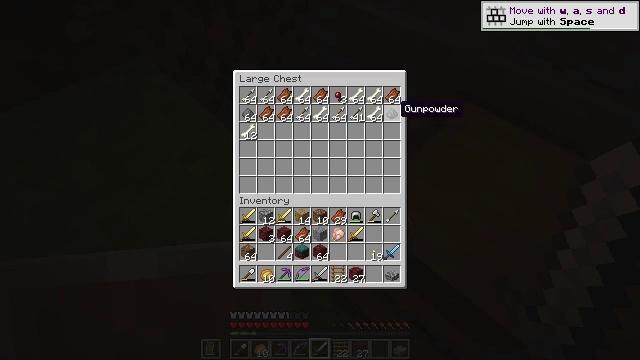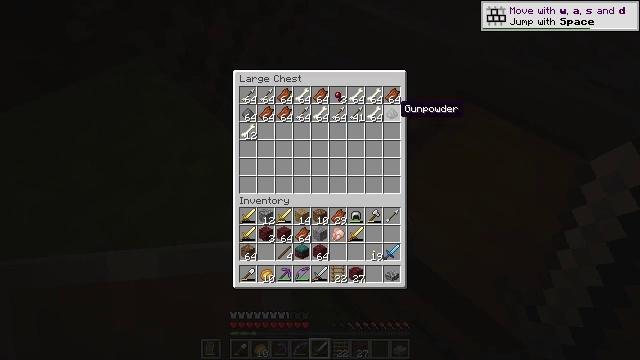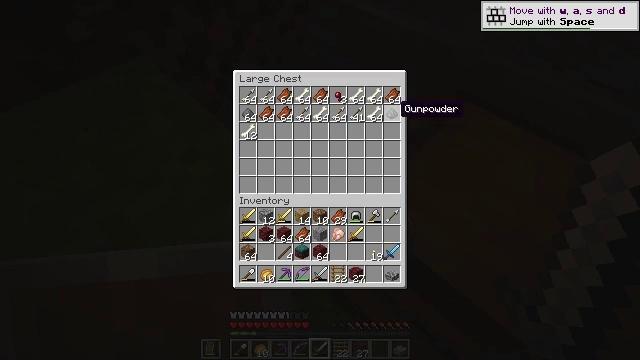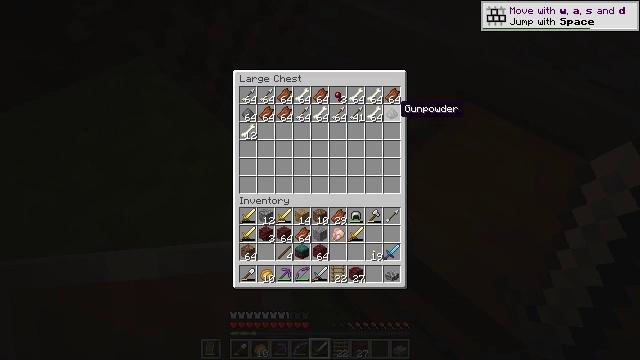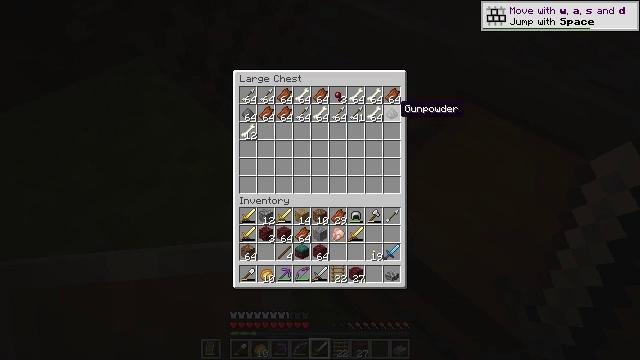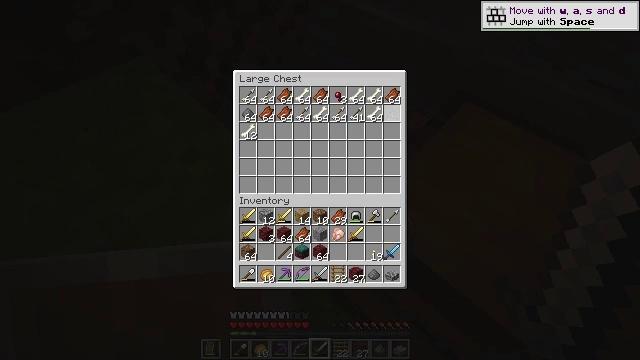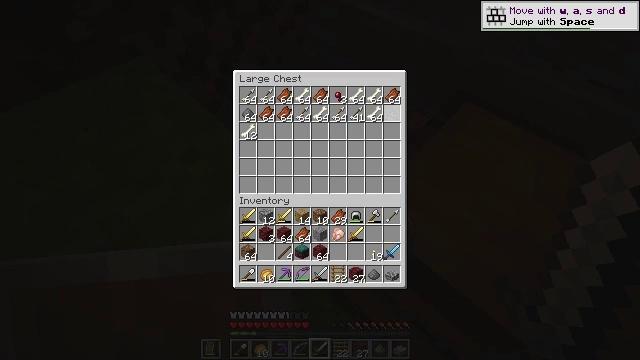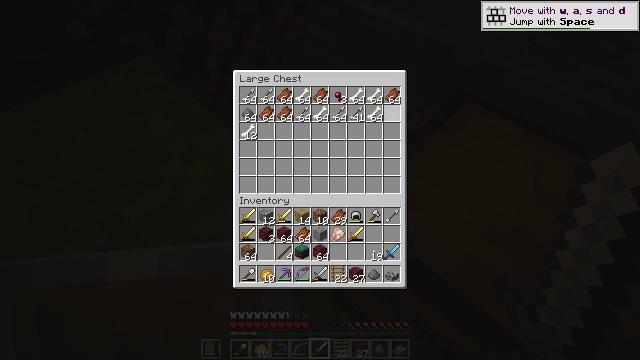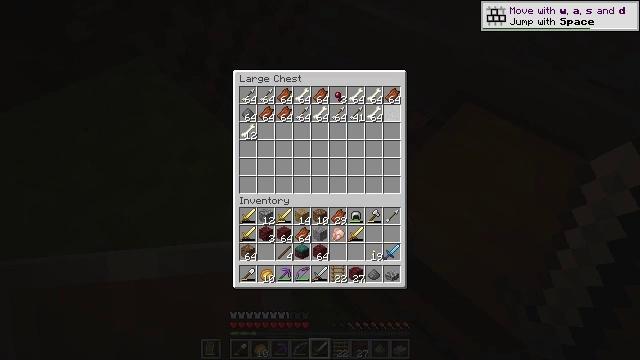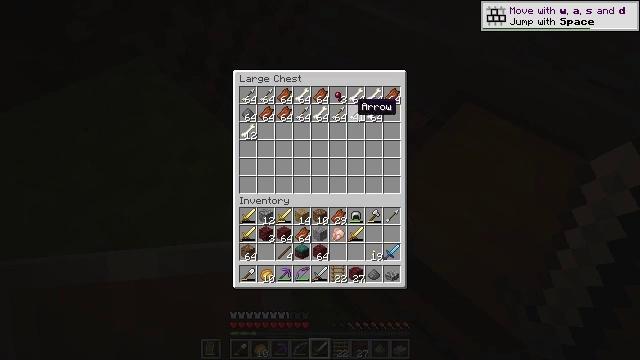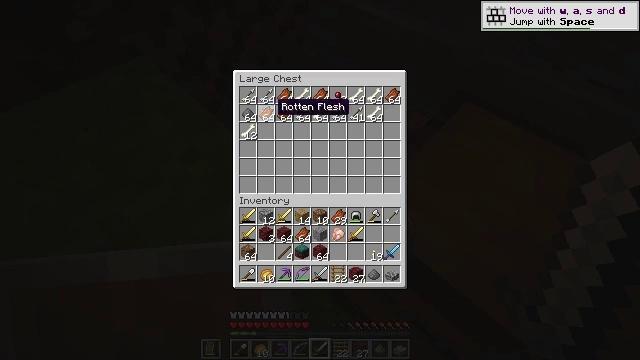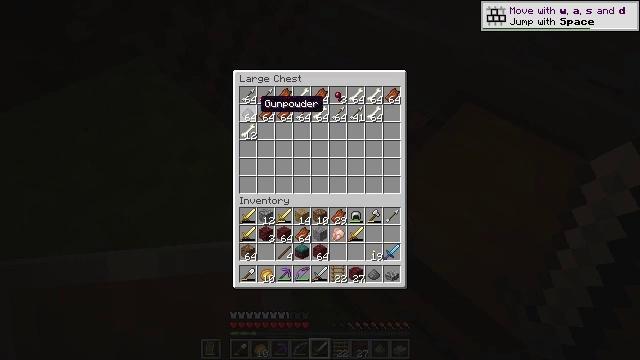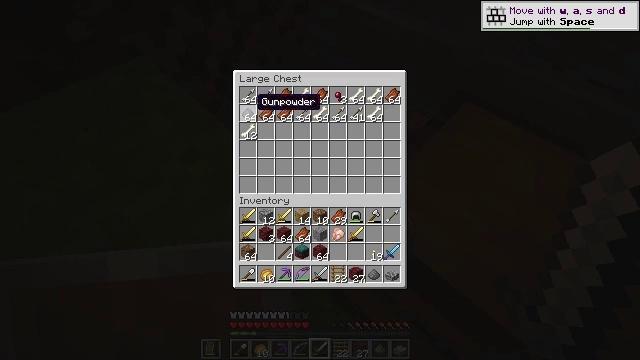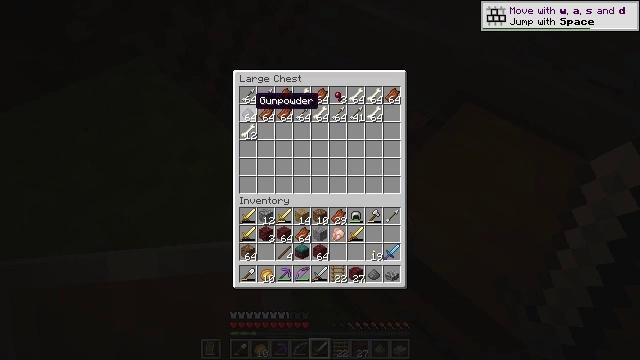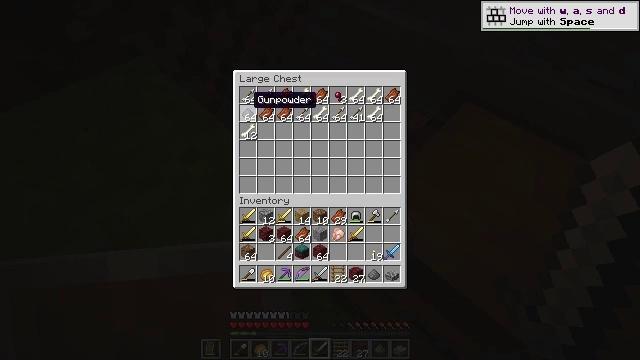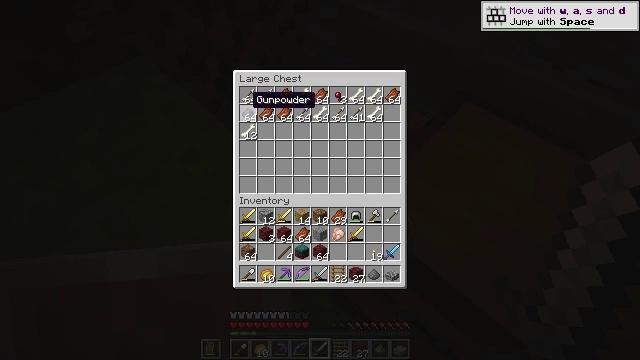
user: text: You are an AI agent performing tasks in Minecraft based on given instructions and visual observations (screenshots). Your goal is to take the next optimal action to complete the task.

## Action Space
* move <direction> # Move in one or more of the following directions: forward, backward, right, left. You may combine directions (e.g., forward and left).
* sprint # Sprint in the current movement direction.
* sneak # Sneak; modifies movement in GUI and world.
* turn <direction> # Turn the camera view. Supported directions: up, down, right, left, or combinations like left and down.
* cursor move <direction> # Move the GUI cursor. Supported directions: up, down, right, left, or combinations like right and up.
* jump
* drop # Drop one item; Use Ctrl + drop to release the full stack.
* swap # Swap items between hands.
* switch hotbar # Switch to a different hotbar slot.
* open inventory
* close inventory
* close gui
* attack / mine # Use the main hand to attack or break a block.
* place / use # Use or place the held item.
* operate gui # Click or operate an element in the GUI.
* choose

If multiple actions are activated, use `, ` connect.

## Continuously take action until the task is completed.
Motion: motion action
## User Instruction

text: Interact with the crafting table to make TNT.
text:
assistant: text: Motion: sneak
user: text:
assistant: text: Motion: sneak
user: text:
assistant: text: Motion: sneak
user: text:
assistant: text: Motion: sneak
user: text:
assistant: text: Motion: sneak, use / place
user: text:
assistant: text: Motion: sneak, use / place
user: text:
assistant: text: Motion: sneak, use / place
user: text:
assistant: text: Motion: sneak
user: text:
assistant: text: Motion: sneak, turn left
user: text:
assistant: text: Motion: sneak, turn left
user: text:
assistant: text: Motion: sneak, turn left
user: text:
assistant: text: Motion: sneak
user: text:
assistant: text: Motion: sneak
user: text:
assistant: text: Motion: sneak
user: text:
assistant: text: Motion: sneak
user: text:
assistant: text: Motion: sneak
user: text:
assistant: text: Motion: sneak
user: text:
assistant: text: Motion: sneak, use / place
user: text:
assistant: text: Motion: sneak, use / place
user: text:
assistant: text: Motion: sneak, use / place
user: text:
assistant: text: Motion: sneak
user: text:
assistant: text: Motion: sneak
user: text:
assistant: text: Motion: sneak
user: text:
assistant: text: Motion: sneak
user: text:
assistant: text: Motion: sneak, open inventory
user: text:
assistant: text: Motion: open inventory
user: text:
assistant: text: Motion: open inventory
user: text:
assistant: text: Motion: turn left and up, open inventory
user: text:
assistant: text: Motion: turn left and up
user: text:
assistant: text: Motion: turn left and up